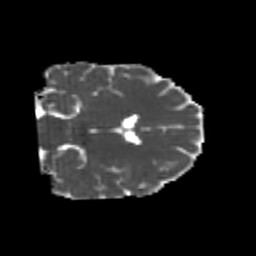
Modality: MD
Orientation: coronal
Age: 23
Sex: female
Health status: healthy
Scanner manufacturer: philips
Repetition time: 7.388 s
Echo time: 0.08599 s